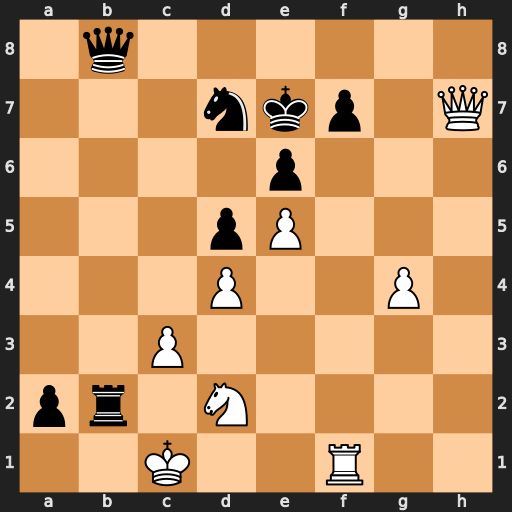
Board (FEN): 1q6/3nkp1Q/4p3/3pP3/3P2P1/2P5/pr1N4/2K2R2
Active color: w
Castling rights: -
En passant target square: -
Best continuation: Rxf7+ Kd8 Rxd7+